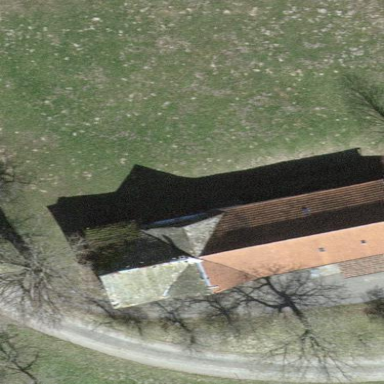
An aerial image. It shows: Hut with gabled roof.